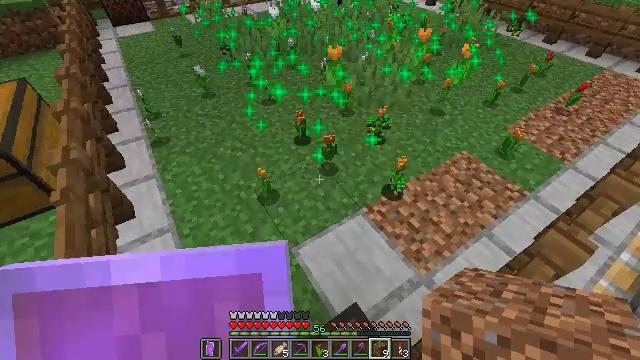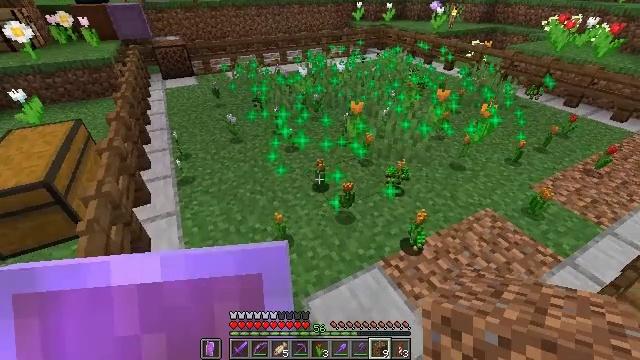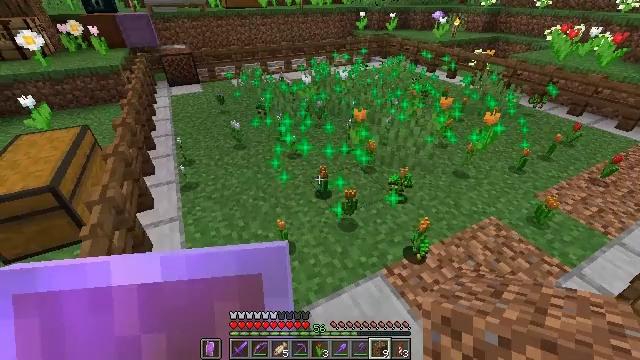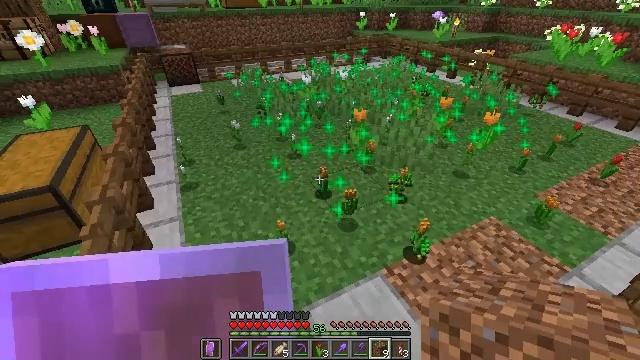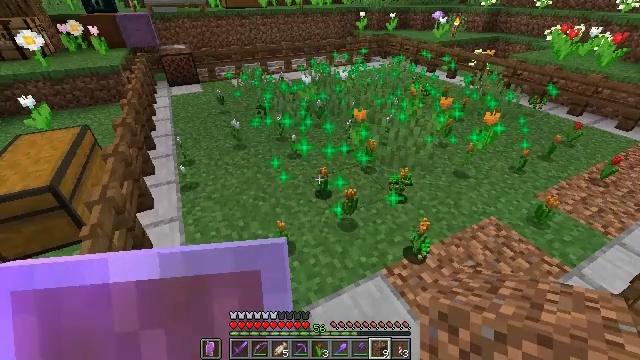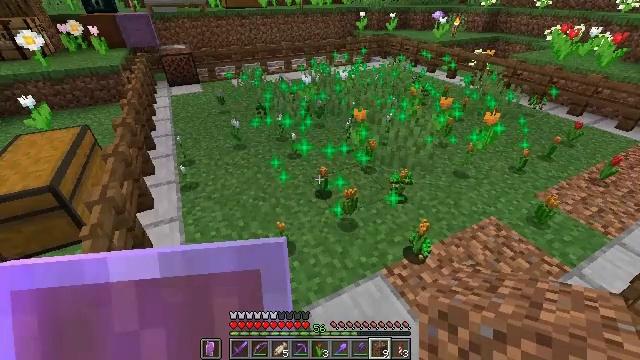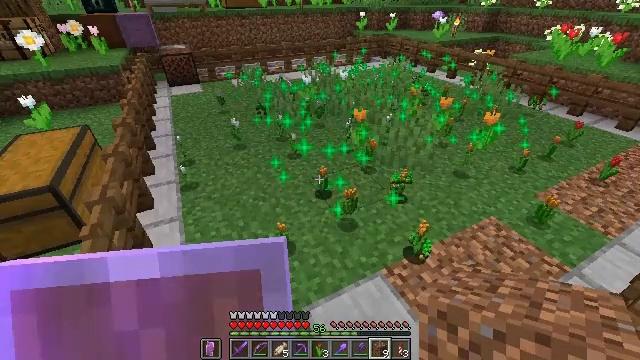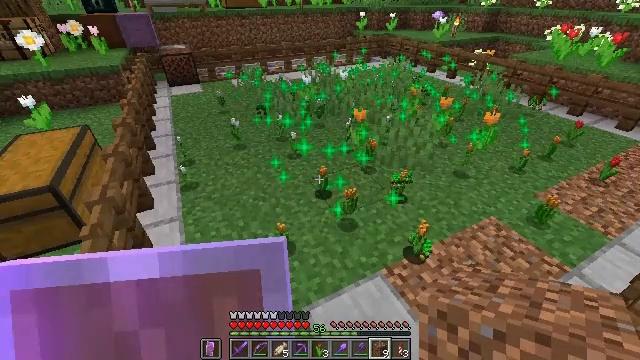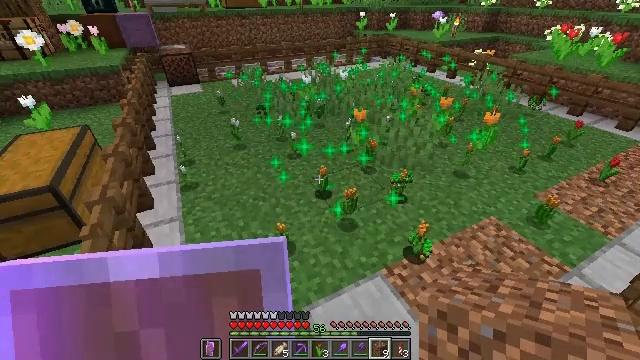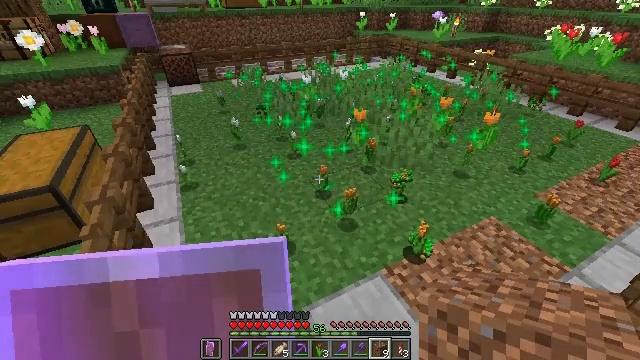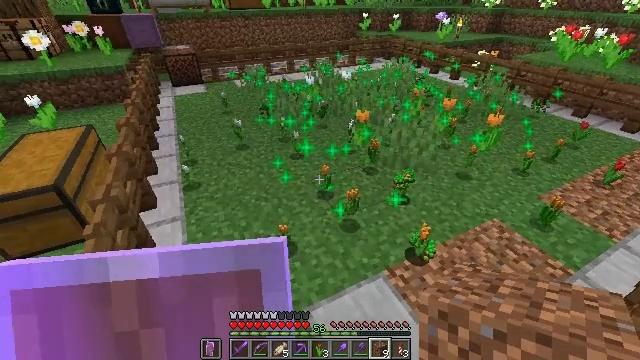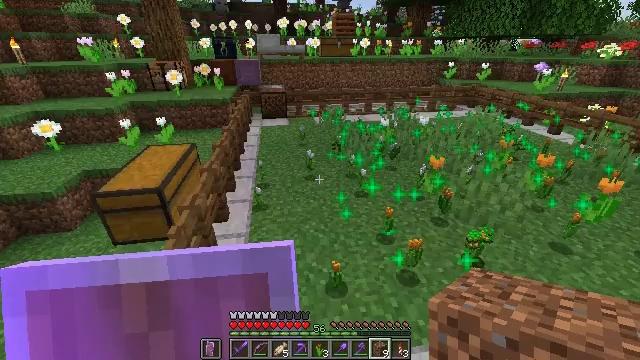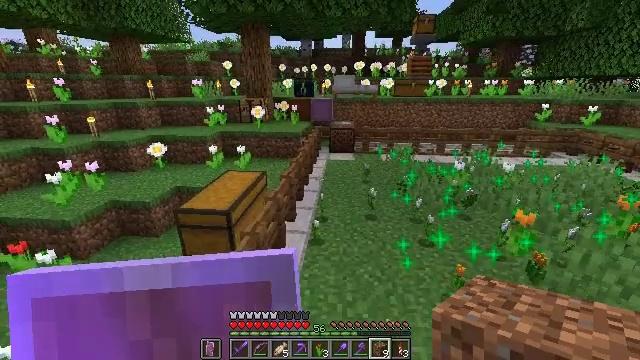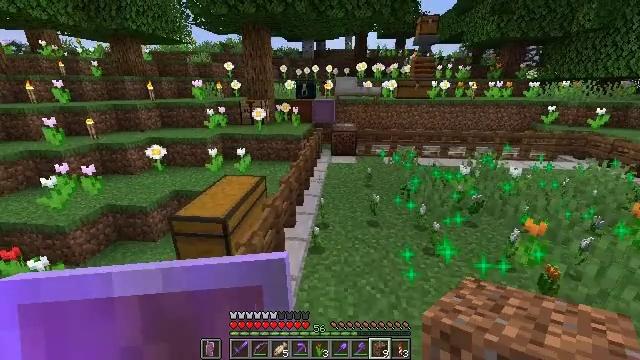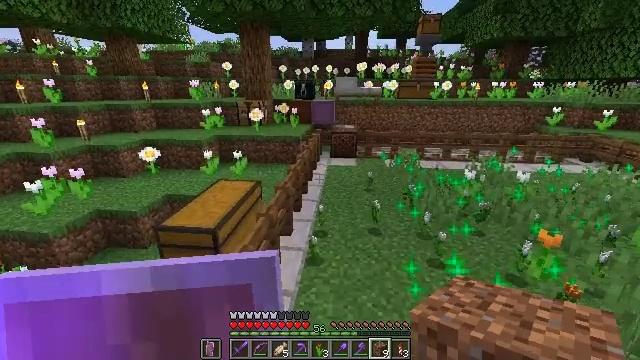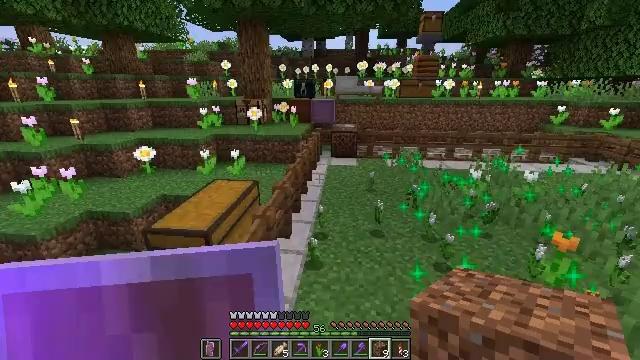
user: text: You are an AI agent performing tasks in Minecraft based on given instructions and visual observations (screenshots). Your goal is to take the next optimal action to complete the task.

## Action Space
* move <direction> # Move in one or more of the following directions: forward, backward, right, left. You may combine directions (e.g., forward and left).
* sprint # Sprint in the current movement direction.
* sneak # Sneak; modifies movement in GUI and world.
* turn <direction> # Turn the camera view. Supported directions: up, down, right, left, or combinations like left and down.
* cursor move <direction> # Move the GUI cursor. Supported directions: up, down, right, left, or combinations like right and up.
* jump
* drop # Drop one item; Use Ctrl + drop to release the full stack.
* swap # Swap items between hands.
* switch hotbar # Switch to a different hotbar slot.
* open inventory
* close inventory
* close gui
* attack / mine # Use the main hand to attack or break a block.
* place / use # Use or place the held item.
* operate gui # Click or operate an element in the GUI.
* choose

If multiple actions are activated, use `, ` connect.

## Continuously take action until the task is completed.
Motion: motion action
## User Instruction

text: Get smooth stone for building.
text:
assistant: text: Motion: turn left and up
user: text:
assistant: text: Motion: turn up
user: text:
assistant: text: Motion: no_op
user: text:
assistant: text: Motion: no_op
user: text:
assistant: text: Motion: no_op
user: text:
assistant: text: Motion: no_op
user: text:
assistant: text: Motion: no_op
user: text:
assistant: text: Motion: no_op
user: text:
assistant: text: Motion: no_op
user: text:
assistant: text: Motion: no_op
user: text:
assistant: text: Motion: move forward, turn left and up
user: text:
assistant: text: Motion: move forward, turn left and up
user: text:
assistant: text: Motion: move forward
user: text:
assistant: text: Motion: move forward
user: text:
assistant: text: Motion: move forward
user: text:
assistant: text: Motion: move forward
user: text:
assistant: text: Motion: move forward
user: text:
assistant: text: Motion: move forward
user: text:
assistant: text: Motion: move forward
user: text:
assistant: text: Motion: move forward
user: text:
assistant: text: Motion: move forward
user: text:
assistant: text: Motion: move forward
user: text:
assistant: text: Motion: move forward, sprint
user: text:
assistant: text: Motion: move forward, sprint, turn right
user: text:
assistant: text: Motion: move forward, sprint, turn right
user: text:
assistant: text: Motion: move forward, sprint, turn right
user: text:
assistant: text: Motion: move forward, sprint
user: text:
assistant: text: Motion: move forward, sprint
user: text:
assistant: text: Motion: move forward, sprint
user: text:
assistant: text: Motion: move forward, sprint